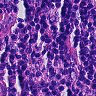
Metastatic tissue present: no